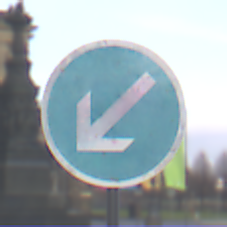
Verkehrszeichen: VorgeschriebeneVorbeifahrtLinks
Umgebung: Outdoor, Urban
Tageszeit: MorningAfternoon
Wetter: PartlyCloudy
Licht: Natural
Jahreszeit: NotSpecified
Kontrast: LowContrast